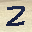
Label: 2